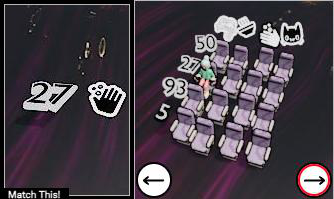
Task: seats
Answer: no